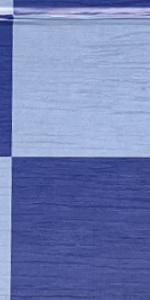
Label: Empty